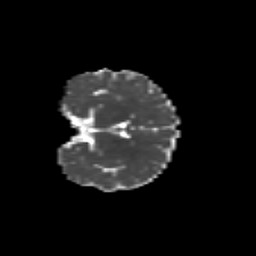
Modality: MD
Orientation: coronal
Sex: female
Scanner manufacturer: siemens
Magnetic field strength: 3 T
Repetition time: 5 s
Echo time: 0.0694 s